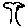
Label: tree